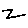
Label: zigzag